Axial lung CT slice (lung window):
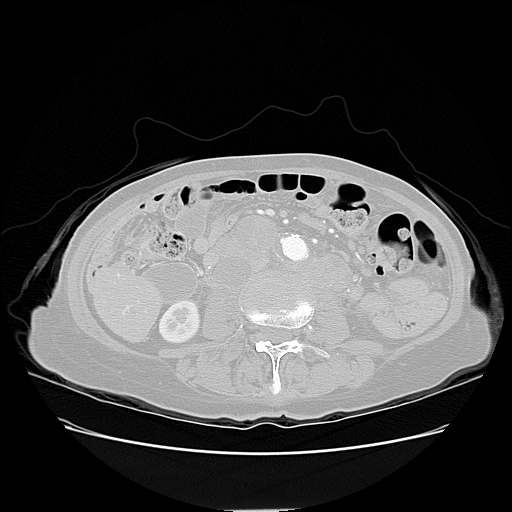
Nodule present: no